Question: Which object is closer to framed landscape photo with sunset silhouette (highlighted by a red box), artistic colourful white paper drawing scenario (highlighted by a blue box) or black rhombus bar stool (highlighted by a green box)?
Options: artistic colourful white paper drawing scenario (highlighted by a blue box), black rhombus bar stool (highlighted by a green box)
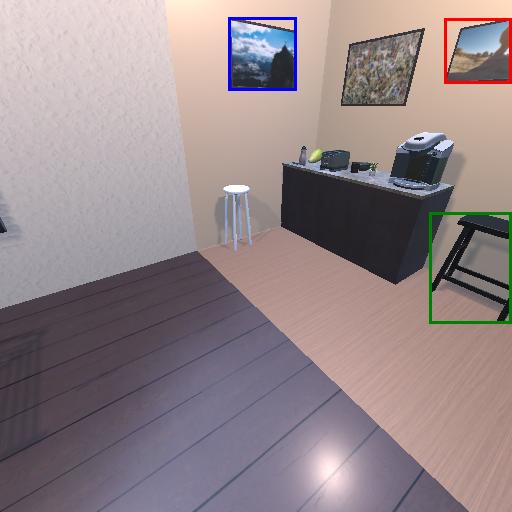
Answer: artistic colourful white paper drawing scenario (highlighted by a blue box)